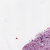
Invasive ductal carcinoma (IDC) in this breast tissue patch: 0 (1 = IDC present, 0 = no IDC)